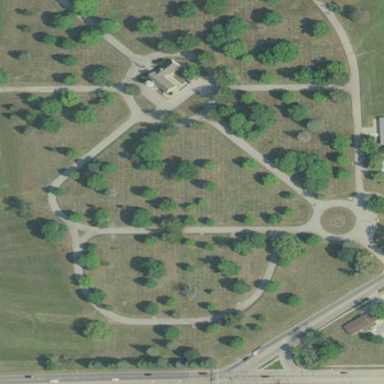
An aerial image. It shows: Cemetery.